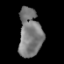
Tissue: prostate
Cell type: T cells
Senescence score: 0.3452
Nuclear area (px): 1065
Mean DAPI intensity: 122.326